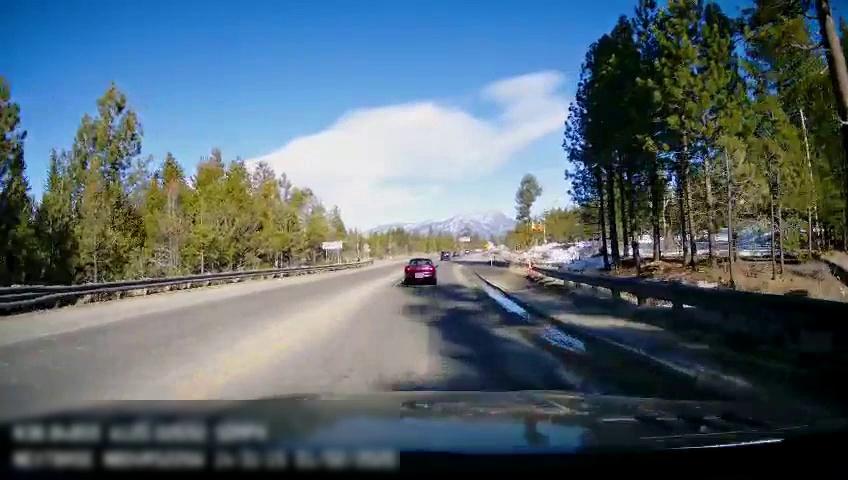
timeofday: Day
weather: Sunny
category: Drivable Space
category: Vehicles | Car
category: Vehicles | SUV
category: Lanes | Opposite Lane
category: Lanes | Current Lane
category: Lanes | Opposite Lane
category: Traffic | Signs